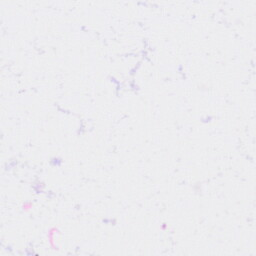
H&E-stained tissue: Liver